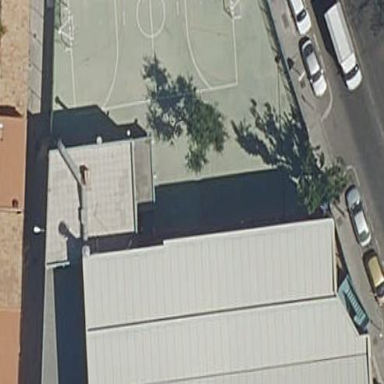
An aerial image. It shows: School.